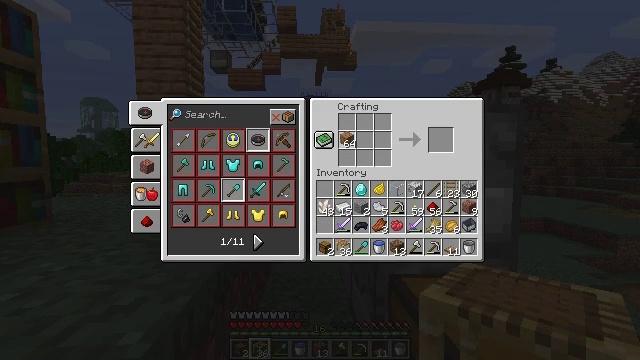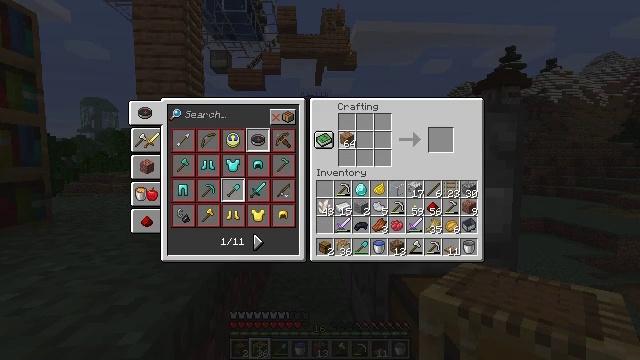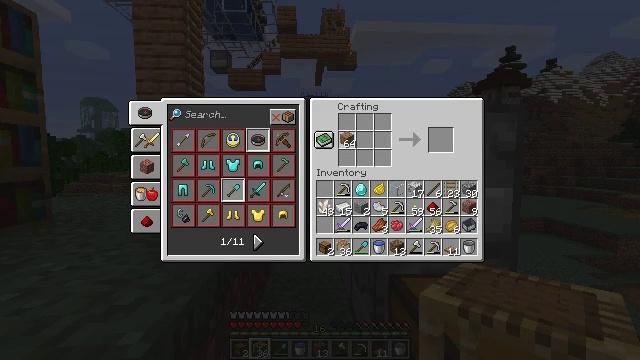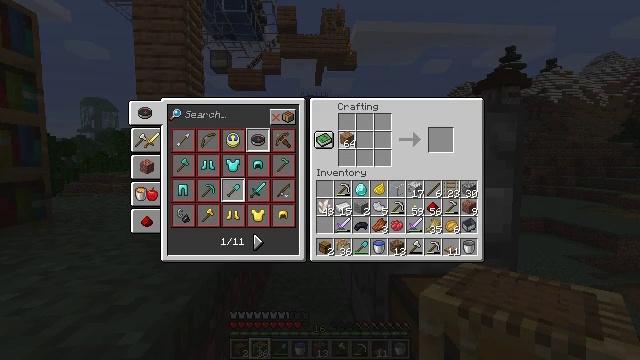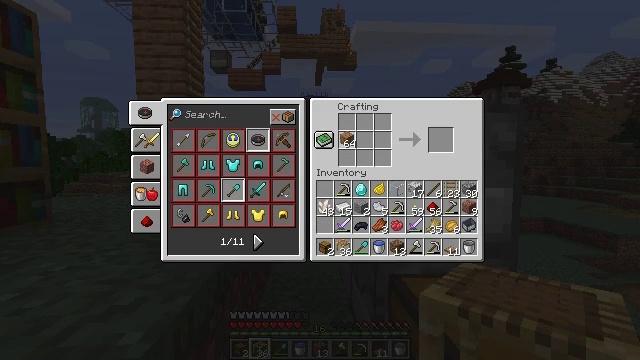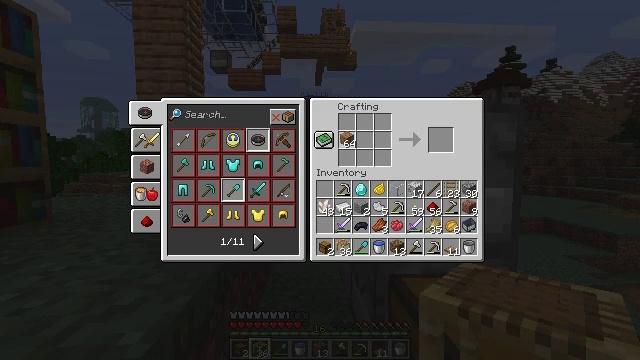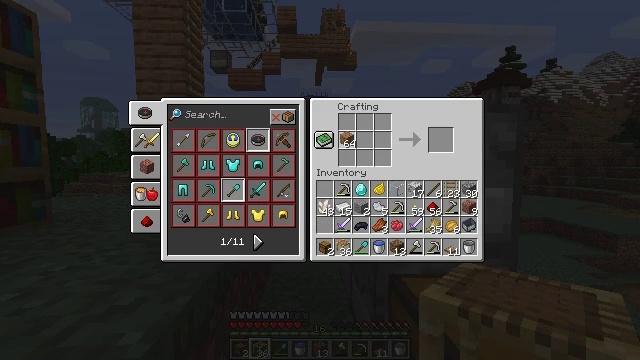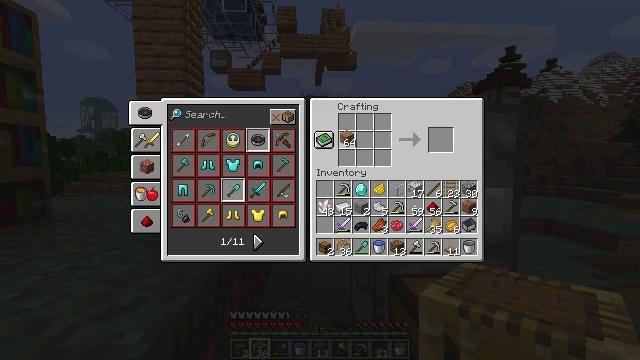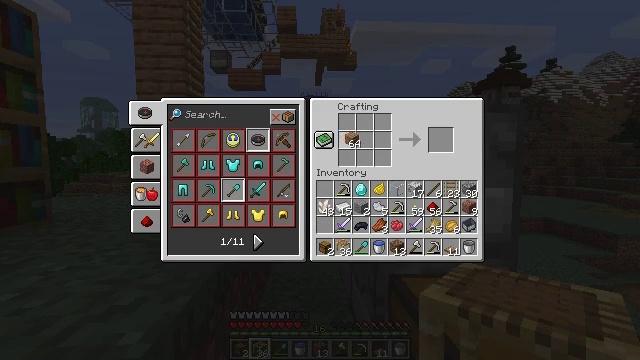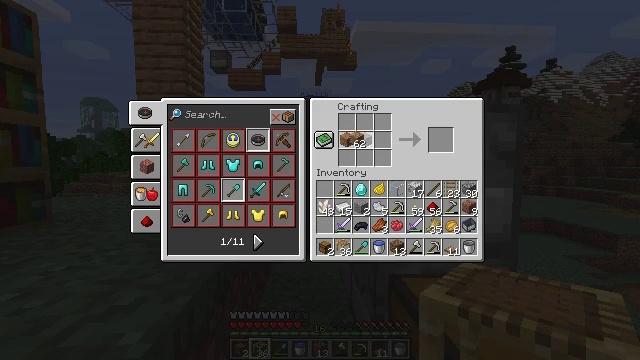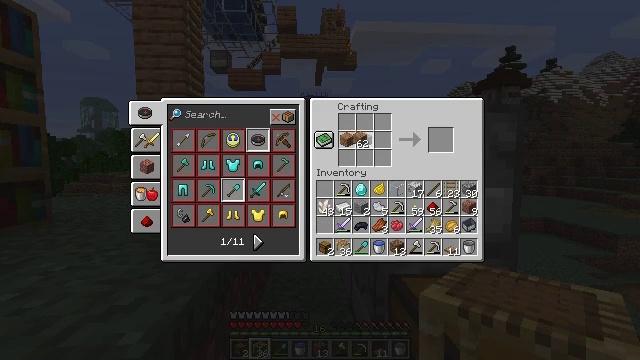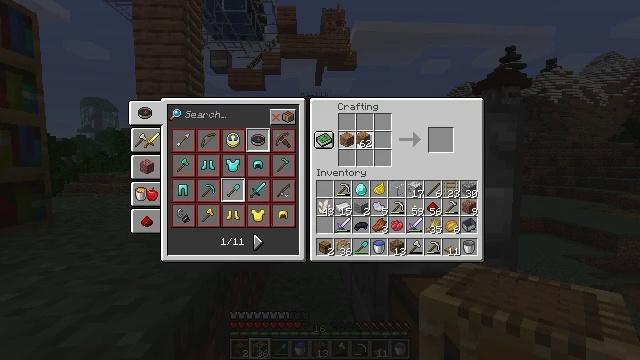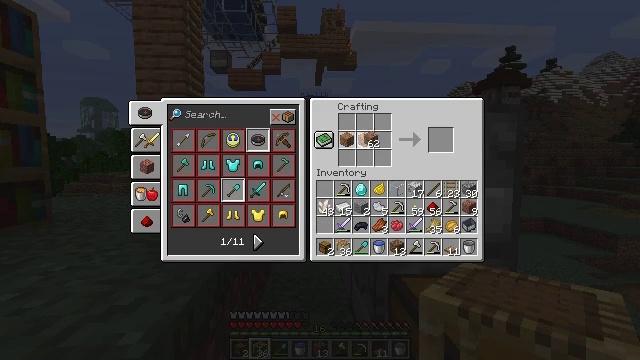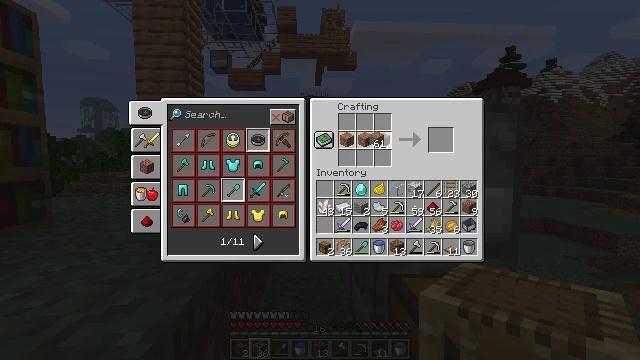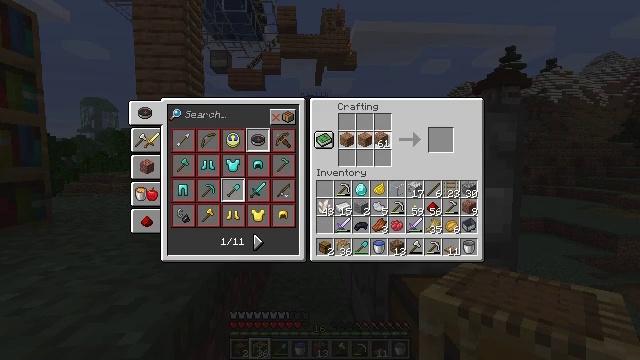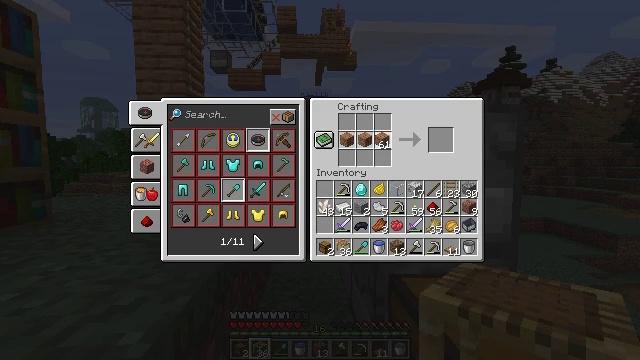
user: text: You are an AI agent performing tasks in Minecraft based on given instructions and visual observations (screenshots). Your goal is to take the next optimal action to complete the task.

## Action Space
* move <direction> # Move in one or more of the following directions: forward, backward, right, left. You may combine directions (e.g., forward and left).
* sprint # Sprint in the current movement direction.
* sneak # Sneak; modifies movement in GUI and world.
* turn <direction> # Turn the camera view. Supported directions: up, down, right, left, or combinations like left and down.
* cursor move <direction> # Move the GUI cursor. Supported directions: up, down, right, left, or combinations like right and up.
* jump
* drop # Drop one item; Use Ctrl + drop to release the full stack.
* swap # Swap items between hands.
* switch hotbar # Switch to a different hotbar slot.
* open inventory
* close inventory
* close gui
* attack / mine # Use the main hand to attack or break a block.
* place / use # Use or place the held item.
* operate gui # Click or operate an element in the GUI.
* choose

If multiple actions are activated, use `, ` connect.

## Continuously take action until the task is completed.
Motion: motion action
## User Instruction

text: Use jungle wood planks to craft a jungle sign.
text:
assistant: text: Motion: no_op
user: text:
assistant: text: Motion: no_op
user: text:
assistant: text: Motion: no_op
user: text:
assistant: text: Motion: no_op
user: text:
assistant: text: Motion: choose
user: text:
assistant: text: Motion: choose
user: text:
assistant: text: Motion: choose
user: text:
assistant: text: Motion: choose
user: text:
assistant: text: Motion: choose
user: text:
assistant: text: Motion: choose
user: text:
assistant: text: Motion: choose
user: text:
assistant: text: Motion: cursor move right, choose
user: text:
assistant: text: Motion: choose
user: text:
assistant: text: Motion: choose
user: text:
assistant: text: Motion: choose
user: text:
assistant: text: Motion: choose
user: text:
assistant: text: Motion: choose
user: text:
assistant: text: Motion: cursor move up, choose
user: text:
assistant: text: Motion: cursor move up, choose
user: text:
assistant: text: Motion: choose
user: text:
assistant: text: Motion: choose
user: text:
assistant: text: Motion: cursor move left, choose
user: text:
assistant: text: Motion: cursor move left, choose
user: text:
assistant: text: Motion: cursor move left, choose
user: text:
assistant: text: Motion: choose
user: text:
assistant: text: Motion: choose
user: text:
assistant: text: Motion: cursor move left, choose
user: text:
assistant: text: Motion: choose
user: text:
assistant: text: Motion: choose
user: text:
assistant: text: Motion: choose